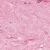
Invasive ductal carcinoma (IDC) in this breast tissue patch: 0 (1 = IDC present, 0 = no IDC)